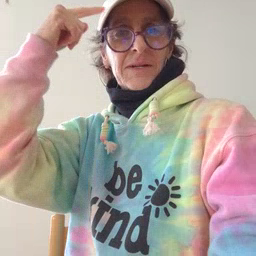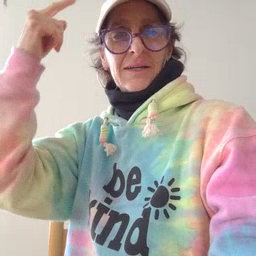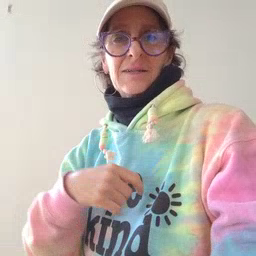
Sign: penny